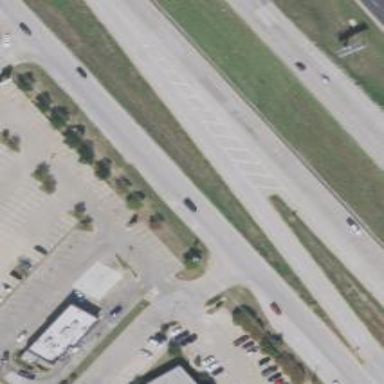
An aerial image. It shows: Tertiary road with asphalt surface.